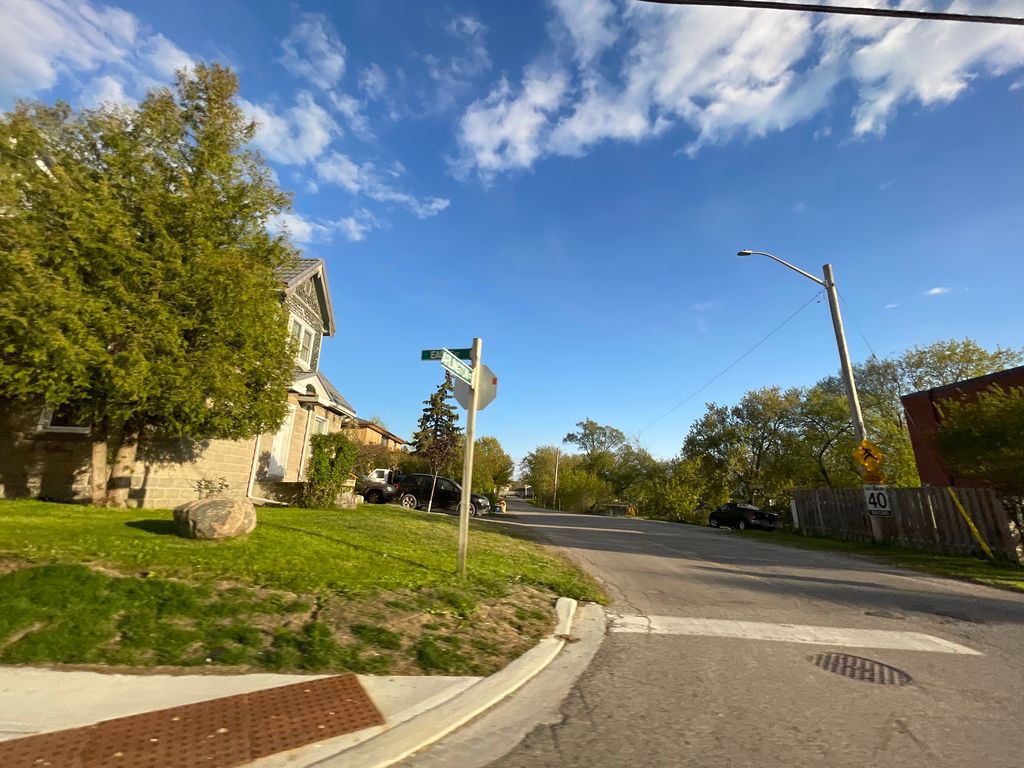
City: kitchener-waterloo